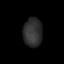
Tissue: skin
Cell type: Epithelial cells
Senescence score: 0.676
Nuclear area (px): 534
Mean DAPI intensity: 47.942